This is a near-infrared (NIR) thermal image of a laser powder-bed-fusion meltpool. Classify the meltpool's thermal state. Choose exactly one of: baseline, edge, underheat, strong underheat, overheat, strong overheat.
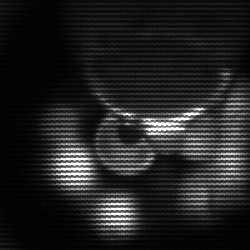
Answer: edge